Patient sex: F
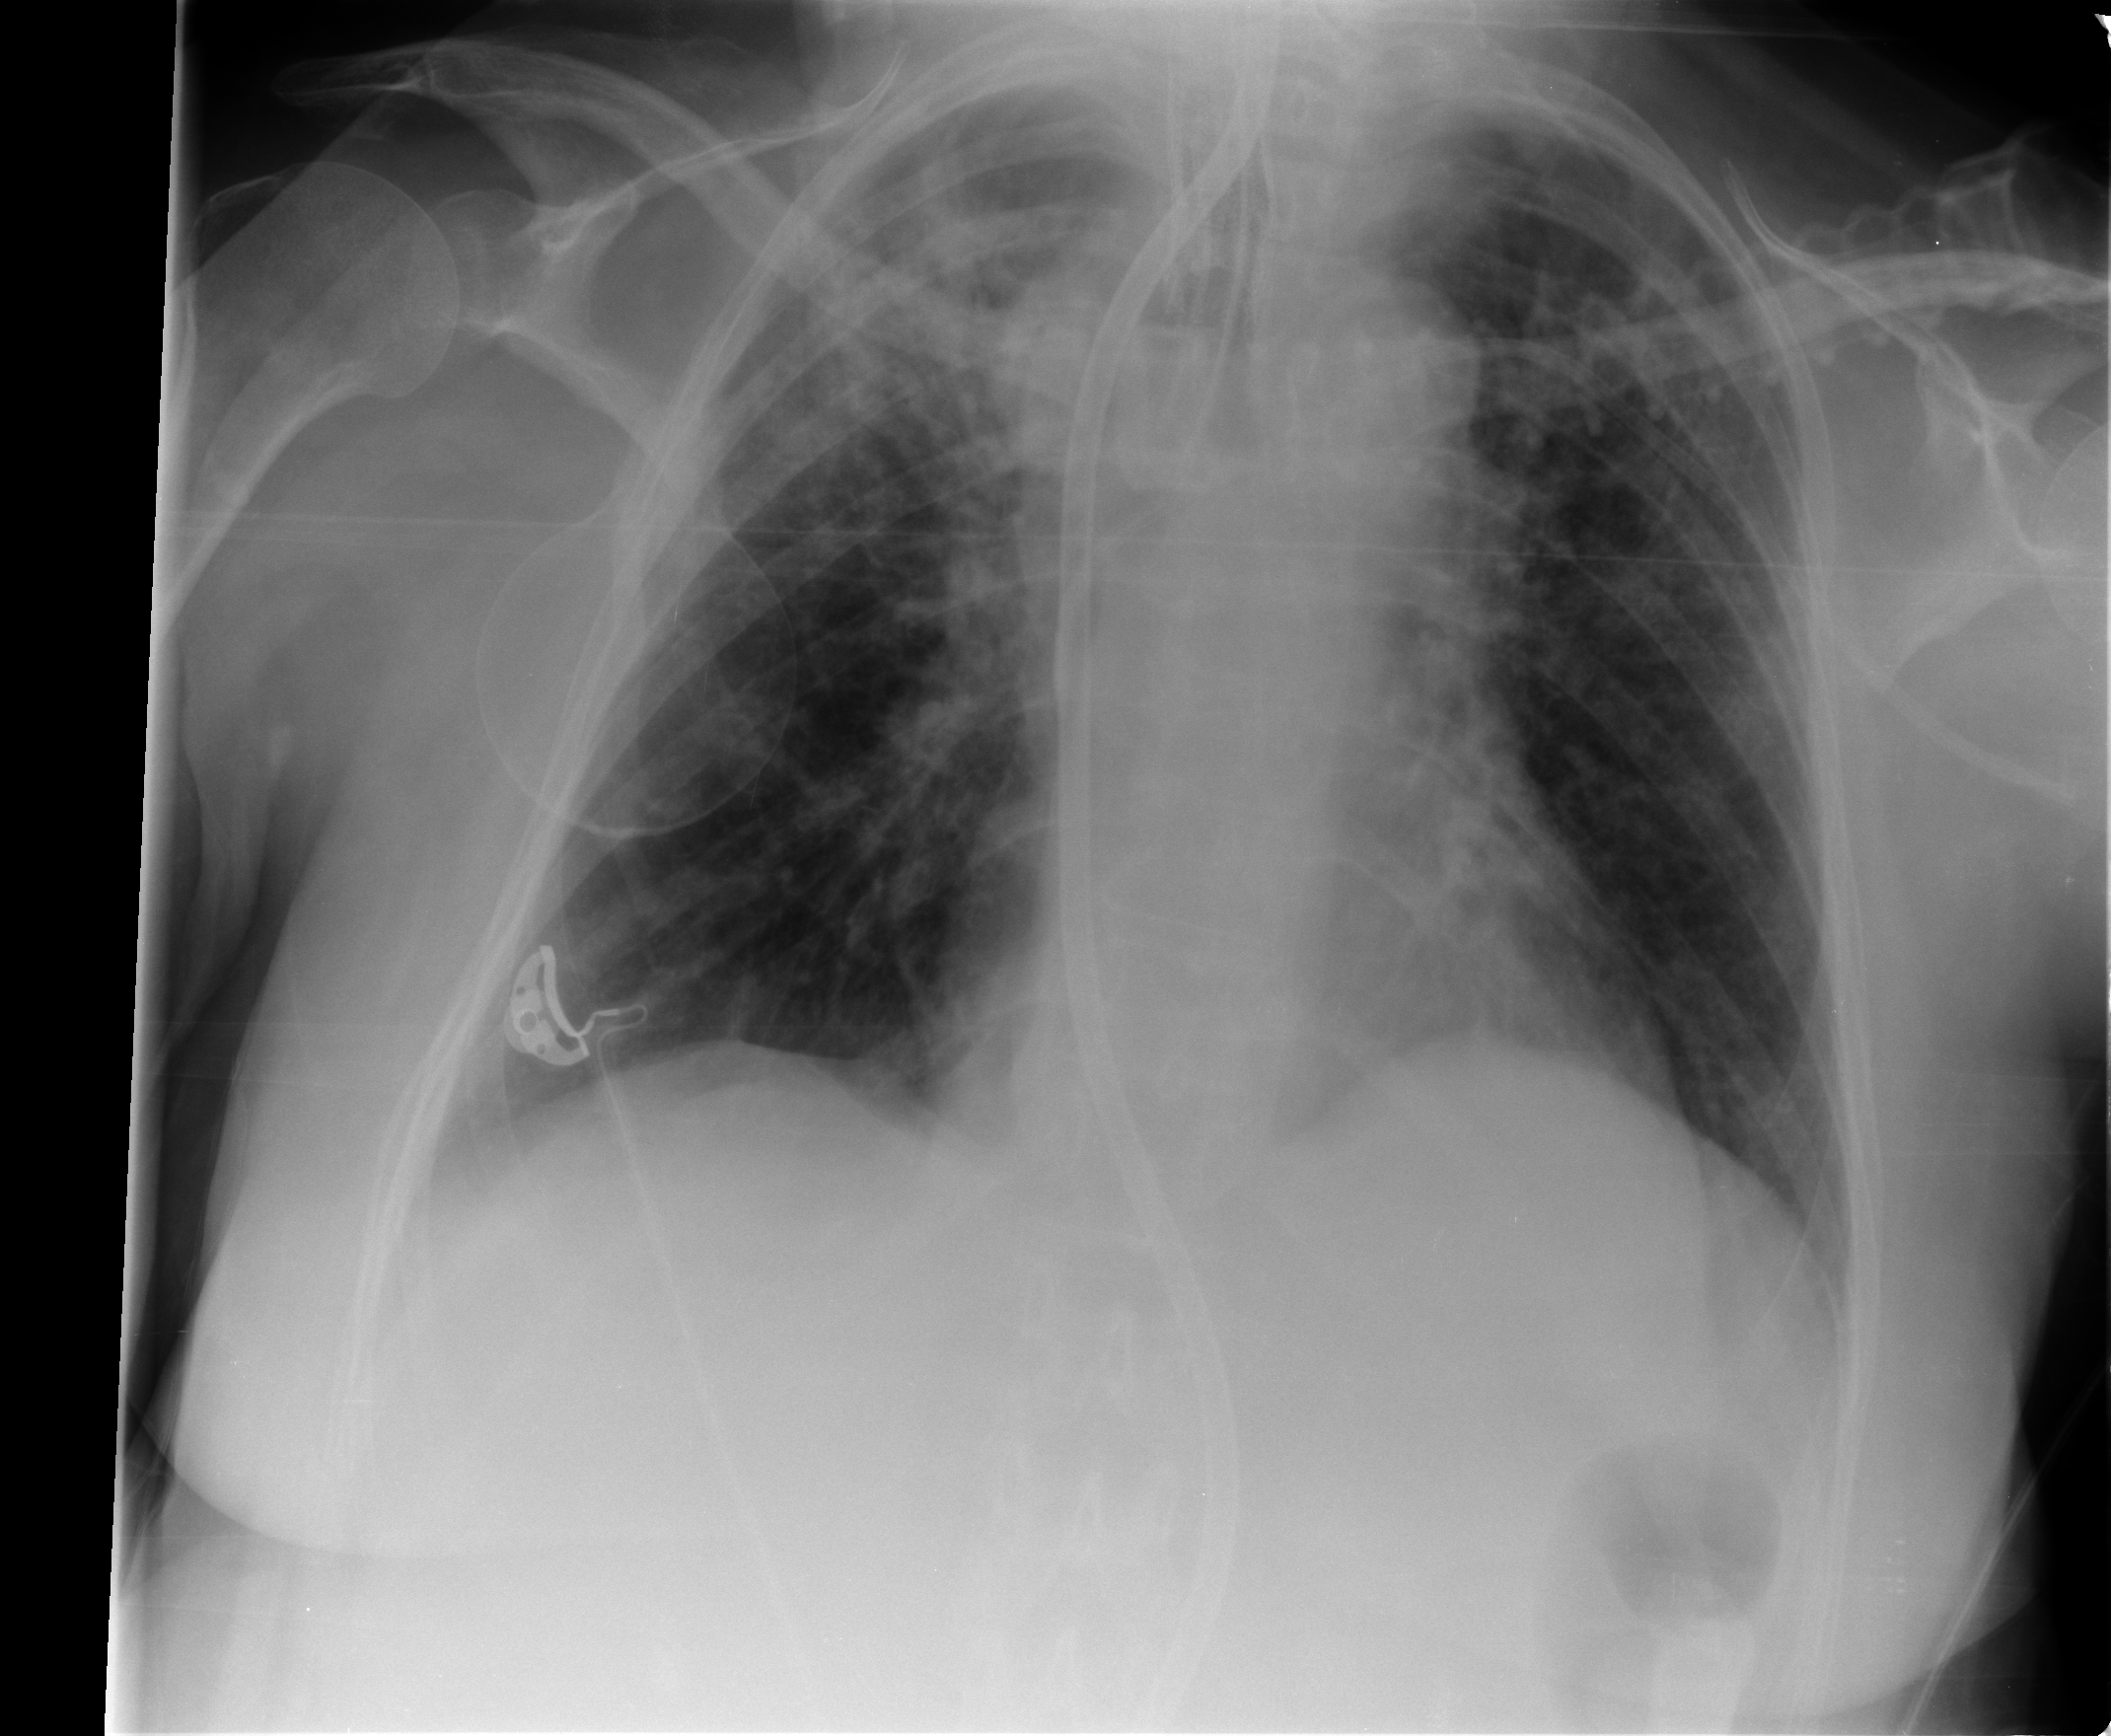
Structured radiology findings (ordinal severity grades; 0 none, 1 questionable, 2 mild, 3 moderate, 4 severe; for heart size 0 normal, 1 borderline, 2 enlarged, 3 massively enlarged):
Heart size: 2
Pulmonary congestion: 1
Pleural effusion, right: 0
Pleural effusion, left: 0
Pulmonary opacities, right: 2
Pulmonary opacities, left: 0
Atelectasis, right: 2
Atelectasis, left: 2